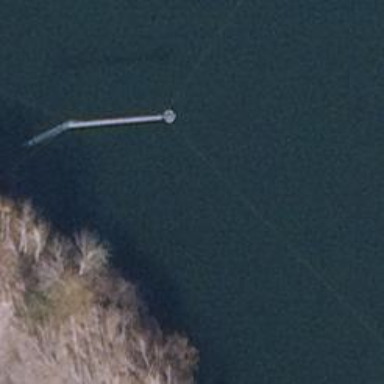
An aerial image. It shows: Pylon for aerialway.